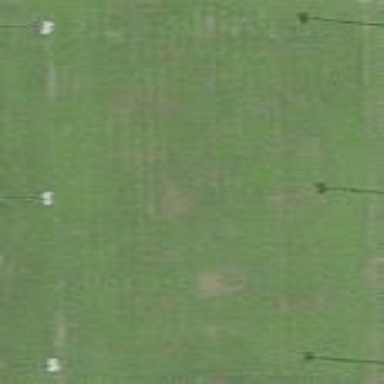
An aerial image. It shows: Soccer pitch for leisure land activities.